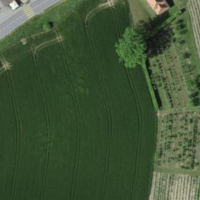
EUNIS habitat code: 52
Species observed at this site:
Aesculus hippocastanum